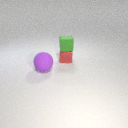
small red metal cube behind large purple rubber sphere